Question: after a complex FFT analysis, I got my data as '
'''
y=np.array([-0.31757207, -0.759897 , -0.97481323, -0.90067096, -0.56201419,
-0.<PHONE>, 0.45184696, 0.82654122, 0.95429599, 0.80098432,
0.41565507, -0.<PHONE>, -0.55350349, -0.85289024, -0.89924892,
-<PHONE> , -0.27446443, 0.20632688, 0.61789554, 0.84295248,
0.82091852, 0.56394004, 0.<PHONE>, -0.29481341, -0.64650262,
-0.80602096, -0.73317927, -0.45486384, -<PHONE> , <PHONE> ,
0.64649953, 0.75486814, 0.64997615, 0.36696461, -0.<PHONE>,
-0.37629244, -0.62928397, -0.70331519, -0.58277349, -0.30541445,
0.<PHONE>, 0.38413122, 0.60823604, 0.66362602, 0.53848173,
0.26941065, -0.<PHONE>, -0.38601383, -0.59612545, -<PHONE> ,
-<PHONE> , -0.25246689, 0.<PHONE>, 0.39497462, 0.60264688,
<PHONE> , 0.51731067, 0.24376628, -0.<PHONE>, -0.42181997,
-0.63254052, -0.67215727, -0.52601037, -0.23032442, 0.<PHONE>,
0.47298468, 0.68464621, 0.70816855, 0.53165966, 0.<PHONE>,
-0.<PHONE>, -0.54920882, -0.75206661, -0.74391156, -0.52103408,
-0.<PHONE>, 0.28818356, 0.64528143, 0.82341019, 0.76573576,
0.48295615, 0.<PHONE>, -0.40355087, -0.75089961, -0.88488436,
-0.76111445, -0.41051563, 0.<PHONE>, 0.53521743, 0.85248562,
0.92285209, 0.72105995, 0.30251038, -0.21178154, -0.67024193,
-0.935627 , -0.92637938, -0.64190028, -0.<PHONE>, 0.36735054,
0.79386302, 0.98768951, 0.88930233, 0.52608786, 0.<PHONE>,
-0.52006527, -0.89210845, -1.<PHONE>, -<PHONE> , -<PHONE> ,
0.<PHONE>, 0.65507887, 0.95427369, 0.97001733, 0.69866763,
0.22200955])
'''
Which, when plotted produces this:
This is a cosine function with variable amplitude. I'm looking for a way to get rid of the amplitude envelope to obtain normal cosine function which I can fit.
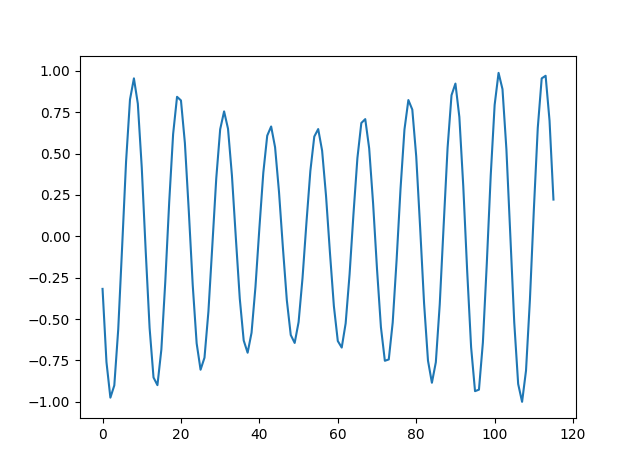
Answer: from matplotlib.pyplot import plot, figure
from numpy import array, exp, arange, real, append
from scipy.fftpack import fft, ifft
w = fft(y)
f = arange(0,y.size)
cf = 10 #central freq
wd = 0.5 #width
gate1 = exp(-((f-cf)/(0.707106*wd))**(2*2))
gate2 = append([0],gate1[::-1])[:-1] #symmetrize
gate = gate1+gate2
w_f = w*gate
figure(1)
plot(abs(w))
plot(abs(w_f))
figure(2)
plot(real(ifft(w_f)))